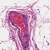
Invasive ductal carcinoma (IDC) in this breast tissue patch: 0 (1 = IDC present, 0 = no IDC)